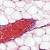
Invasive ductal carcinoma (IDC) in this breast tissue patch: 0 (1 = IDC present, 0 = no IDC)